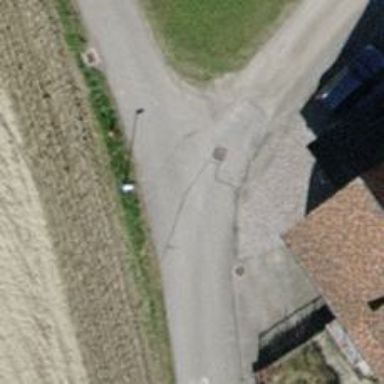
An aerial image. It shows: Residential road with asphalt surface. The road has high-quality track surface.